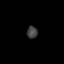
Tissue: prostate
Cell type: Endothelial cells
Senescence score: 0.723
Nuclear area (px): 129
Mean DAPI intensity: 64.589